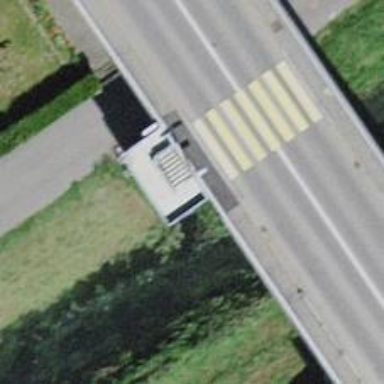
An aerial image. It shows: Bridge with steps crossing over.